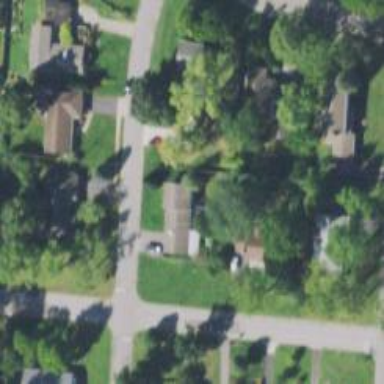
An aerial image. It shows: Residential driveway designated as service road.